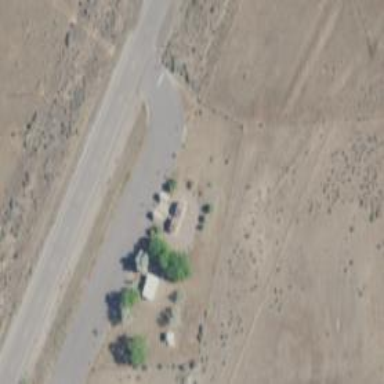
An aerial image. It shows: Rest area on the road.